Question: Demo: <URL>
I'm trying to make a notification icon thing that looks like this:
It's a 'div' with a background image that has text over it, so the HTML is just:
'''
<div id="notification">
123
</div>
'''
There are two differences in the text between FF and Chrome:
1. I've set the font to 15px Arial bold, but it looks "bolder" in Firefox than in Chrome. How do I make that consistent?
2. I set text-align: center and used text-indent: -1px to fix the horizontal alignment, and messed with the line-height until the vertical alignment was correct. However, both the horizontal and vertical alignments are off in Firefox. How do I make the indentation consistent?
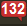
Answer: You can't fix .
The reason for the differences is that Firefox uses "DirectWrite" - a different technique to render text than Chrome does.
Read more here: <URL>
And read this, particularly the "Hinting and spacing differences" section: <URL>
To fix , try setting a 'line-height' in 'px' ('20px' looks good). To fix the horizontal alignment, remove the 'text-indent' and adjust the 'width' slightly ('28px' looks good).
You should also add a bit more spacing around the text. I think this quick mockup looks better: